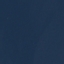
Land use / land cover class: SeaLake